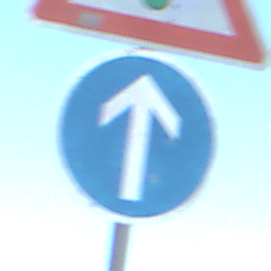
Verkehrszeichen: VorgeschriebeneFahrtrichtungGeradeaus
Zusatzzeichen oben: Lichtzeichenanlage
Umgebung: Outdoor, Nature
Tageszeit: MorningAfternoon
Wetter: Clear
Licht: Natural
Jahreszeit: Autumn
Kontrast: HighContrast